Question: I have attached an image to help explain what I am trying to accomplish. I would like to have my logo to display similar to the image when viewed in mobile. Not sure if it is some padding that is causing it to sit above and not horizontal to the menu tab.
Website address is <URL>
Password is fsj

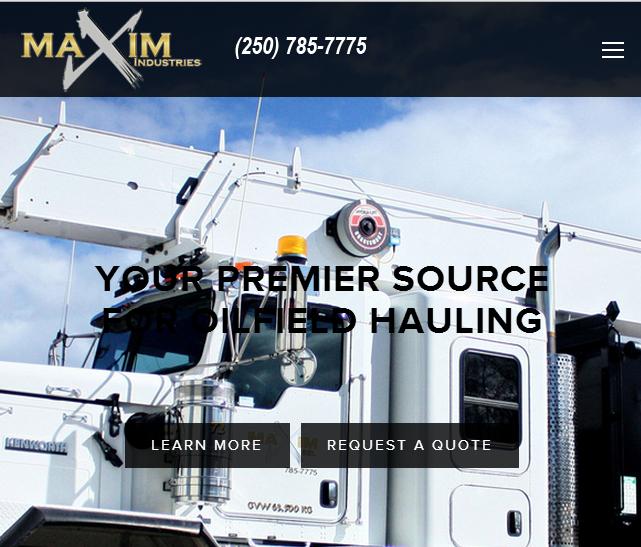
Answer: It is displaying horizontal only. but what I feel is, you have set a 'height'. Might help if you remove that style.
'''
#header #logoWrapper, #header #logoImage {
width: 350px;
height: auto;
}
'''
And also it is better to combine it with the '@media' queries for mobile if it works for the desktop.
'''
@media screen and (max-width:640px) {
#header #logoWrapper, #header #logoImage {
width: 350px;
height: auto;
}
}
@media screen and (max-device-width:640px) {
#header #logoWrapper, #header #logoImage {
width: 350px;
height: auto;
}
}
'''